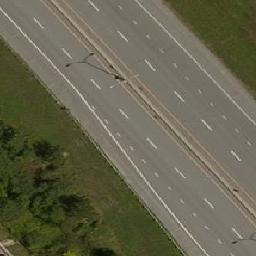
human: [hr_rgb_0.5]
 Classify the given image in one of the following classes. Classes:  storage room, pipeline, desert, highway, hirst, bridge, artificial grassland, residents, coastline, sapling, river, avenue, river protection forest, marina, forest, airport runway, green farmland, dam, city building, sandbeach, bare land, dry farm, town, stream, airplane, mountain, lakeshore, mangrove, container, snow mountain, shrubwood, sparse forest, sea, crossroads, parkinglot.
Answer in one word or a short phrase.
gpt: highway